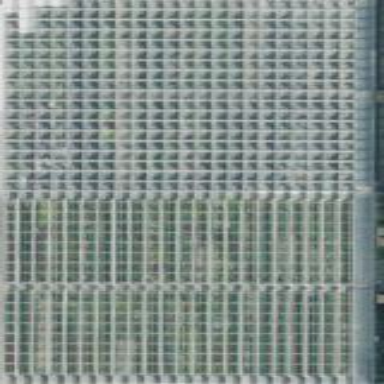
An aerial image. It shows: Greenhouse.